Aerial crown-view tile of a tropical tree (Barro Colorado Island, Panama), acquired 20250414:
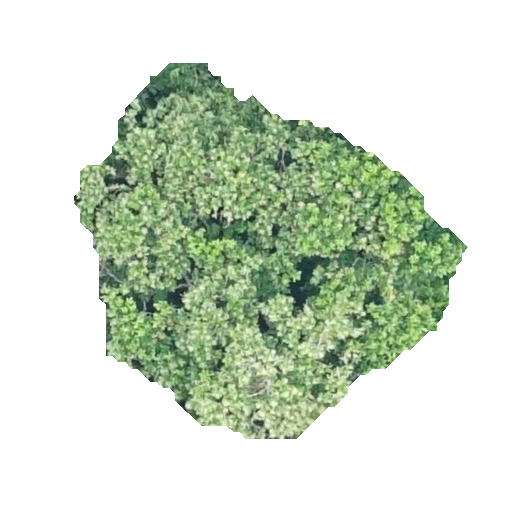
Species: Anacardium excelsum
GBIF accepted scientific name: Anacardium excelsum
Crown area: 139.12 m²